Question: For simplicity's sake let us stick to <URL>.
I run the following code, and a structure with three fields is created.
'''
patient.name = 'John Doe';
patient.billing = 127.00;
patient.test = [79, 75, 73; 180, 178, 177.5; 220, 210, 205];
'''
Then, in order to create a structure array, I simply have to do the following.
'''
patient(2).name = 'Ann Lane';
patient(2).billing = 28.50;
patient(2).test = [68, 70, 68; 118, 118, 119; 172, 170, 169];
'''
At this point I have a structure array that is clearly represented by <URL>:

Here comes the question: how can I empty all the fields of the structure 'patient(2)'?
Ideally (forgive the abuse of notation) I would like to do something like 'patient(2).* = {}'.
Calling the fields one by one is not an option because in my actual code I have a lot of fields, neither I can convert the structure to a cell.
Thanks in advance!
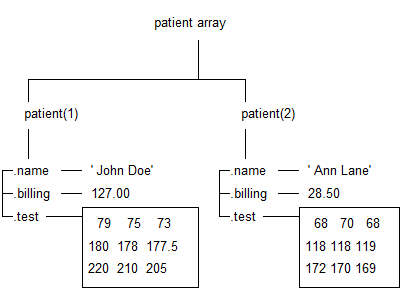
Answer: If this operation is frequent, a good idea would be to prepare an 'EMPTY_PATIENT':
'''
EMPTY_PATIENT = struct( ...
'name', {}, ...
'billing', {}, ...
'test', {} ...
);
'''
then use the simple assignment (which is very fast) to empty the position:
'''
patient(2) = EMPTY_PATIENT;
'''